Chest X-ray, PA view. Patient: 62 years old, sex M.
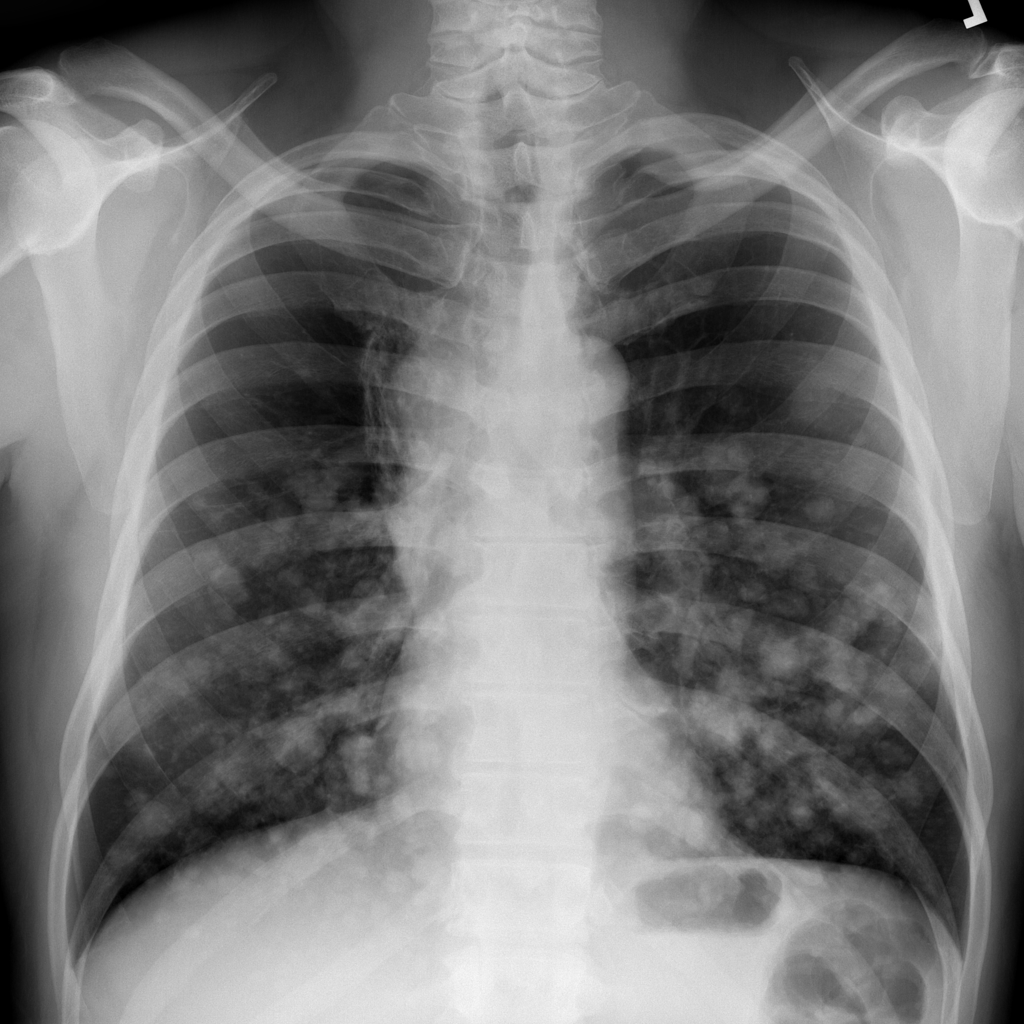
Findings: No Finding